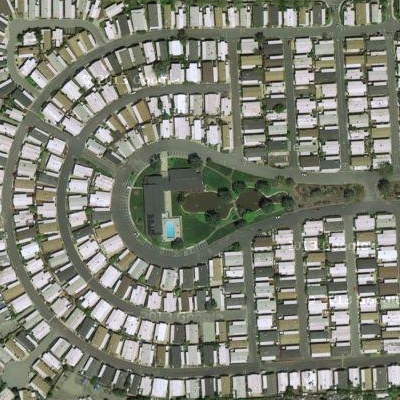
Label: fResident